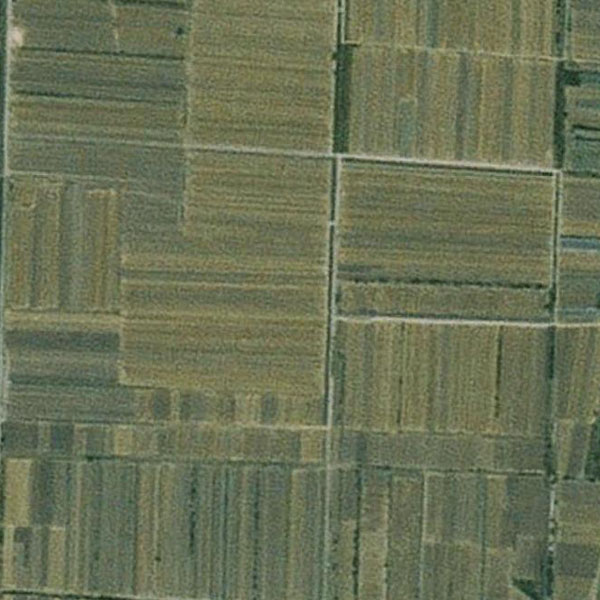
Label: Farmland